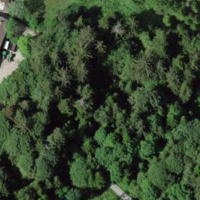
EUNIS habitat code: 44
Species observed at this site:
Vespula vulgaris